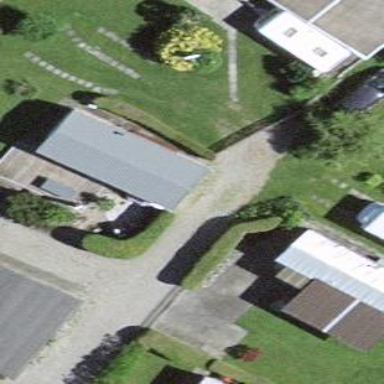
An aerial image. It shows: Static caravan building.